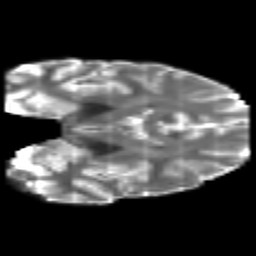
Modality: T2w
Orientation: coronal
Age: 19
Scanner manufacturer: philips
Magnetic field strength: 3 T
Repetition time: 8.573 s
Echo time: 0.1268 s